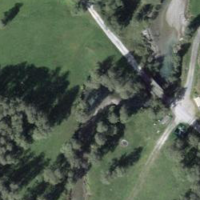
EUNIS habitat code: 32
Species observed at this site:
Stellaria nemorum
Polygala vulgaris